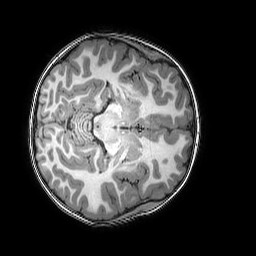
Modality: T1w
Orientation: axial
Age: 6
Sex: female
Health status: healthy